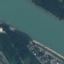
Land use / land cover class: River